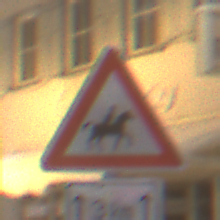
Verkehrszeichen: ReiterLinks
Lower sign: LaengeEinerStrecke2
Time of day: Night
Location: Outdoor (Urban)
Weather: Overcast
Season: Winter
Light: Artificial